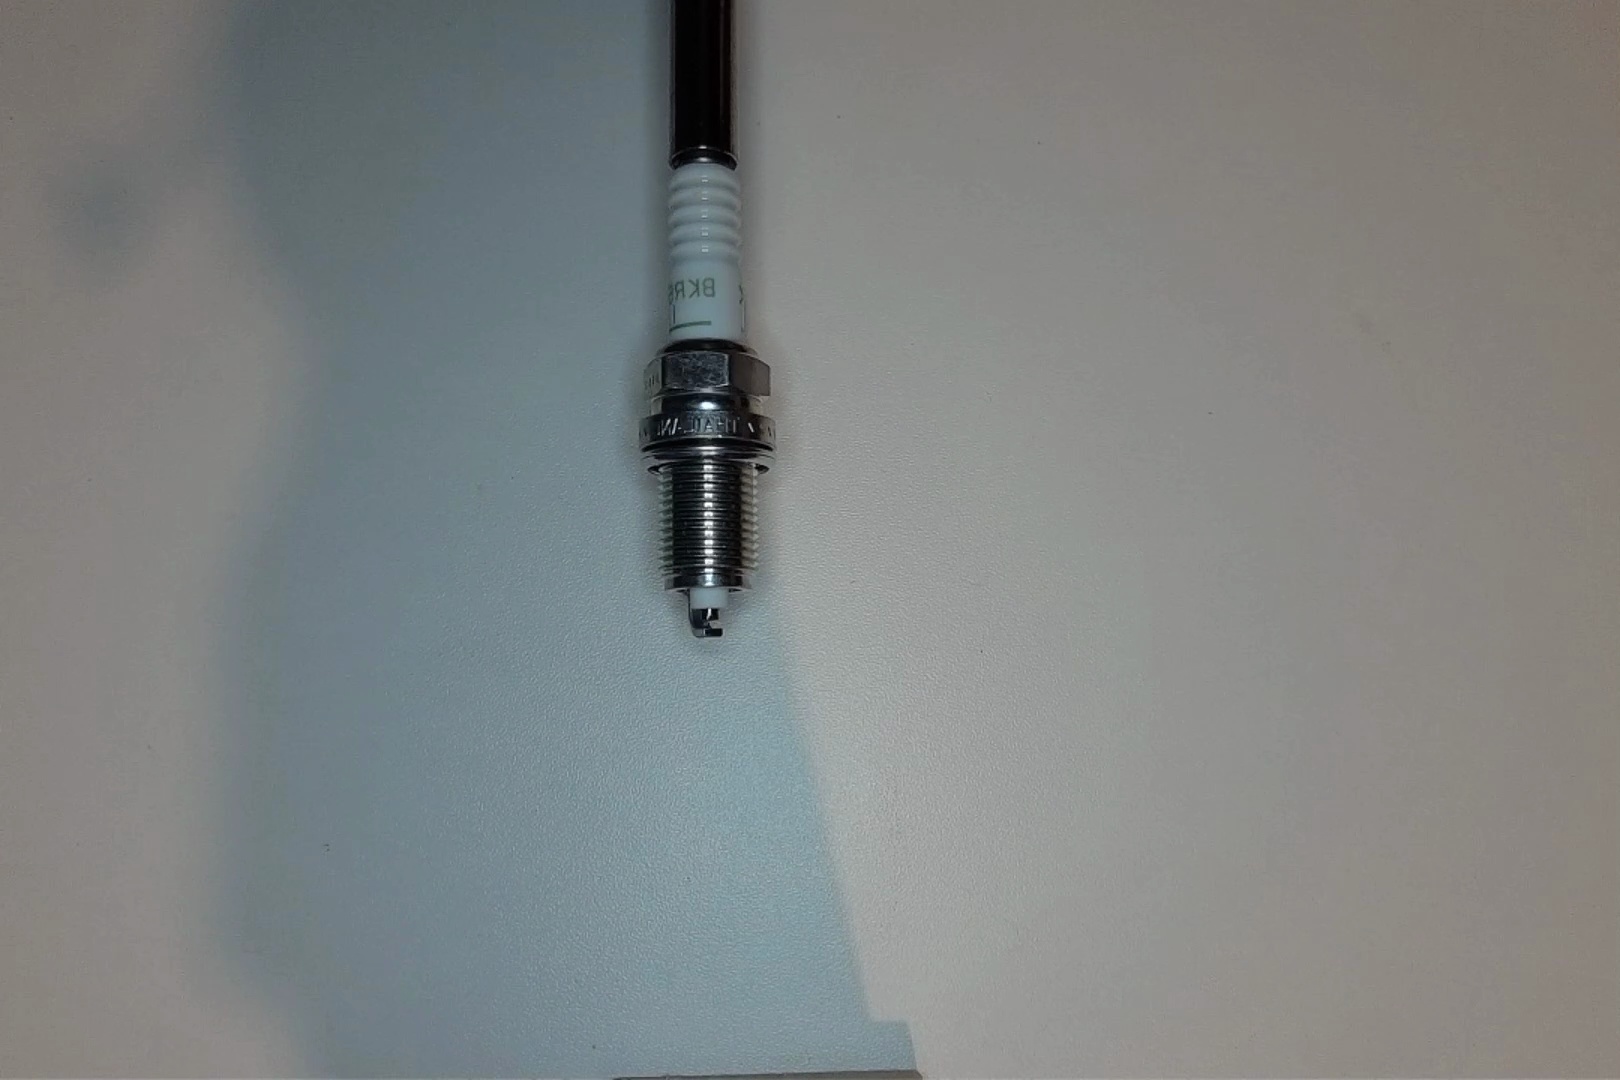
Label: no anomaly